Brain MRI, t2w sequence, axial 2D slice.
Patient: age 44, sex F, weight 95 kg, height 1.95 m
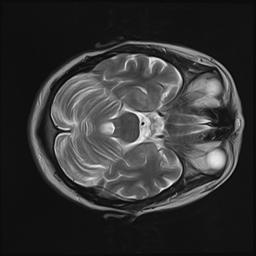